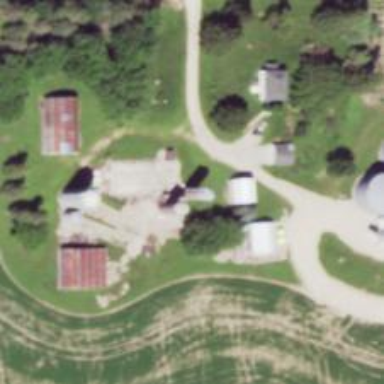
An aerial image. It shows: Silo.